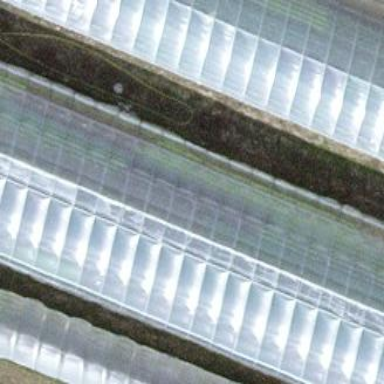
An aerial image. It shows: Greenhouse.